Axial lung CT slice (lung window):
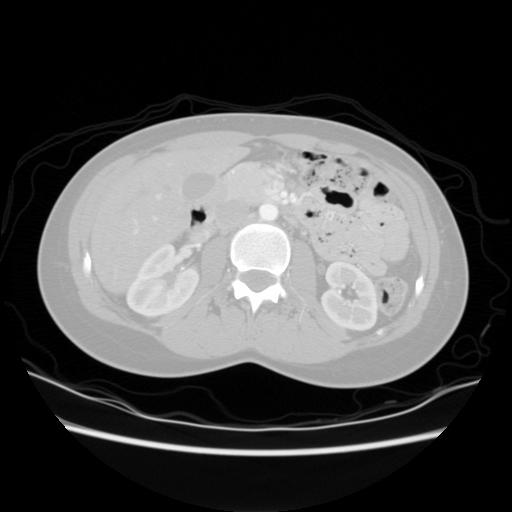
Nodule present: no